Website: apple
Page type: billing-address
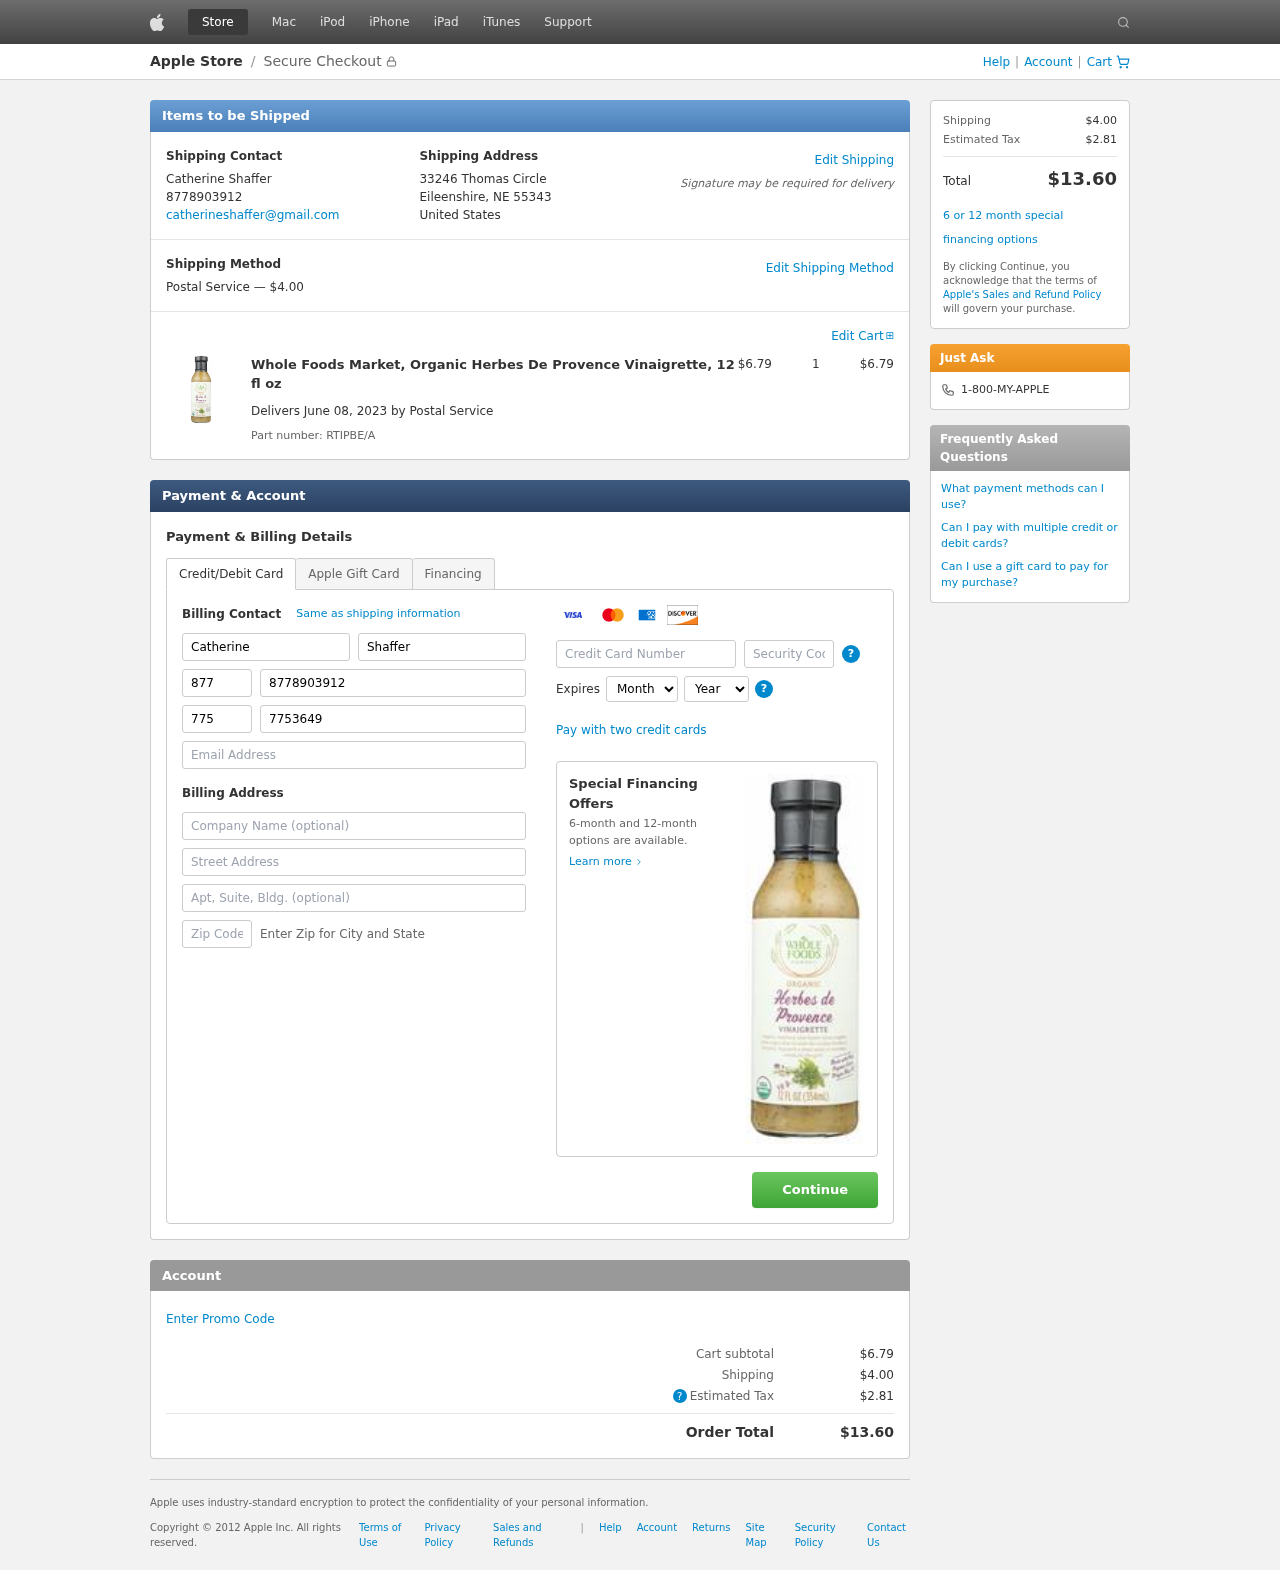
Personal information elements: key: PII_CARD_CVV
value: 740
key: PII_CARD_EXPIRY_MONTH
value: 12
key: PII_CARD_EXPIRY_YEAR
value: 26
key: PII_CARD_NUMBER
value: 2270 6461 3869 1653
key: PII_CITY_STATE_ZIP
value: Eileenshire, NE 55343
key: PII_COMPANY
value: Good, Brown and Diaz
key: PII_COUNTRY
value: United States
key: PII_EMAIL
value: catherineshaffer@gmail.com
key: PII_FIRSTNAME
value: Catherine
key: PII_FULLNAME
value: Catherine Shaffer
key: PII_LASTNAME
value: Shaffer
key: PII_PHONE
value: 8778903912
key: PII_PHONE_ALT
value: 7753649381
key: PII_PHONE_ALT_AREA
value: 775
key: PII_PHONE_AREA
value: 877
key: PII_POSTCODE2
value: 46143
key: PII_STREET
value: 33246 Thomas Circle
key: PII_STREET2
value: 76672 Anthony Divide Suite 649
Product elements: key: PRODUCT1_NAME
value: Whole Foods Market, Organic Herbes De Provence Vinaigrette, 12 fl oz
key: PRODUCT1_PRICE
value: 6.79
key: PRODUCT1_QUANTITY
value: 1
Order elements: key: ORDER_SHIPPING_COST
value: $4.00
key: ORDER_SUBTOTAL
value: $6.79
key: ORDER_DELIVERY_DATE
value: June 08, 2023
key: ORDER_PART_NUMBER
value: RTIPBE/A
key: ORDER_TAX
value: $2.81
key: ORDER_TOTAL
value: $13.60